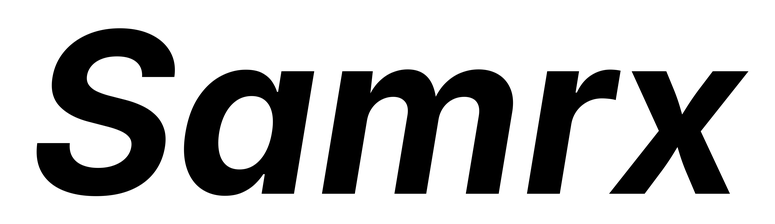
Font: Inter-Italic_Bold_Italic